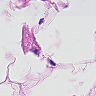
Metastatic tissue present: no